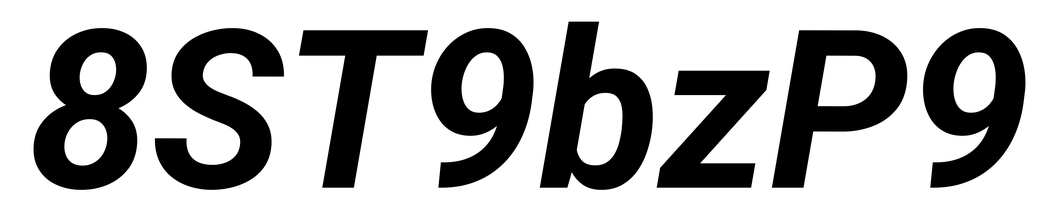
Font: Roboto-Italic_Bold_Italic